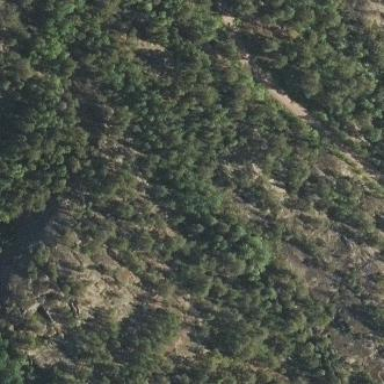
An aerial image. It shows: Landscape dominated by bare rock.